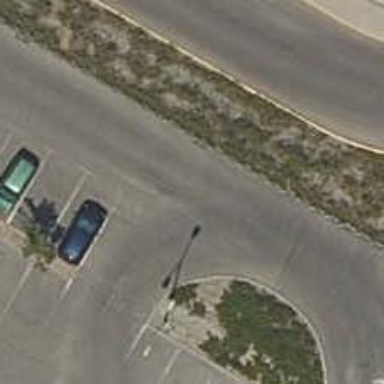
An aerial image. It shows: Road serving as parking aisle.